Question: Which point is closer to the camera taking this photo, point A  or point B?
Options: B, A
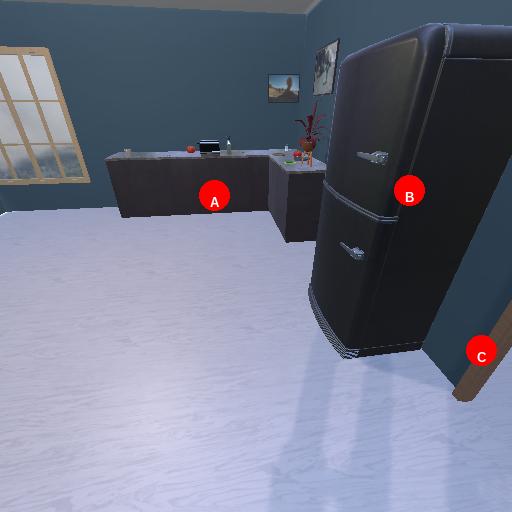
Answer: B